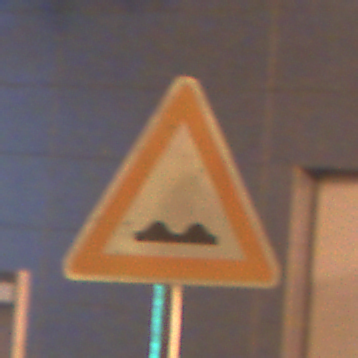
Verkehrszeichen: UnebeneFahrbahn
Umgebung: Outdoor, Urban
Tageszeit: Night
Wetter: PartlyCloudy
Licht: Artificial
Jahreszeit: NotSpecified
Kontrast: HighContrast